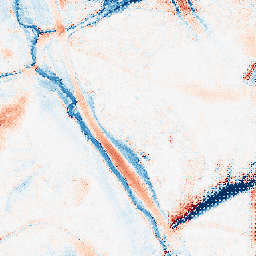
Category: morphological
Decomposition family: morphological_ellipse
Decomposition parameters: operation: average
width: 30
height: 50
Upsampling method: regularized
Upsampling parameters: scale: 2
lambda_reg: 0.1
Upsampling scale: 2